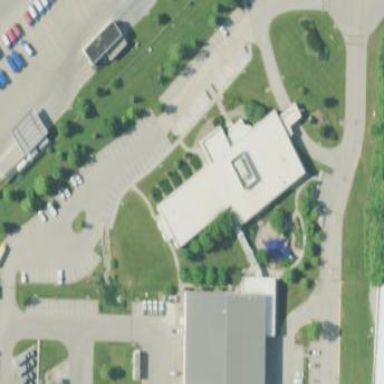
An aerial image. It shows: Government office building.